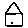
Label: house